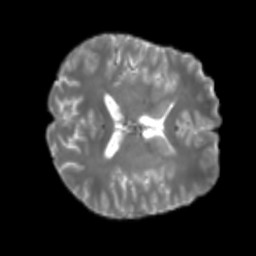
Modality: T2w
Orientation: axial
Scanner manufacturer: siemens
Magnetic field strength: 3 T
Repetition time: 4 s
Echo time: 0.0594 s